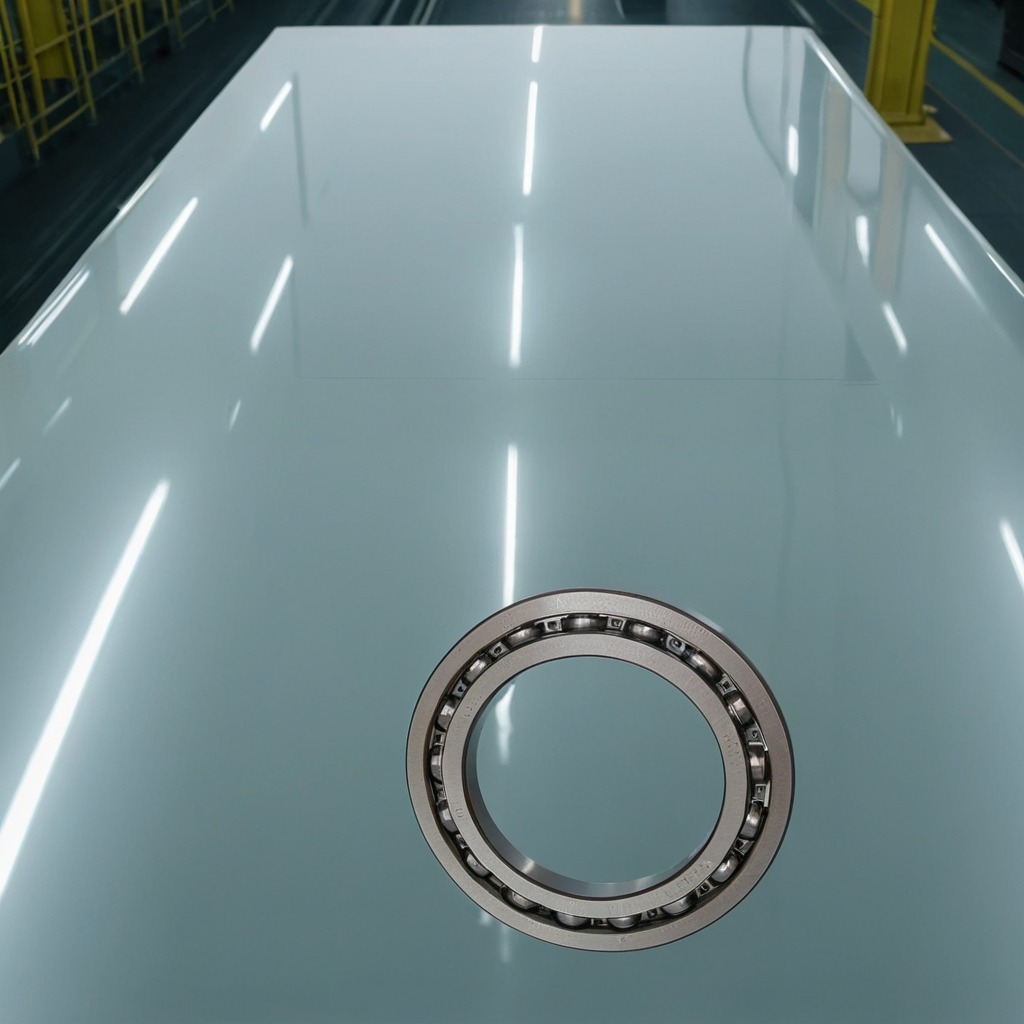
A metal ball bearing lies on a high-gloss table in a ship maintenance bay industrial lighting.